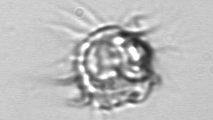
Label: Leegaardiella_ovalis